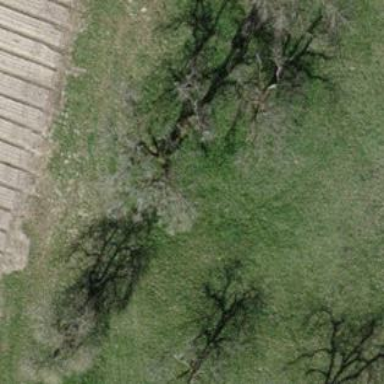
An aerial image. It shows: Orchard.